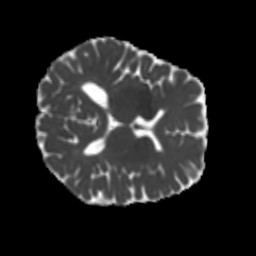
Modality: MD
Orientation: axial
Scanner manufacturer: siemens
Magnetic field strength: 3 T
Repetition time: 4 s
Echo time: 0.0594 s